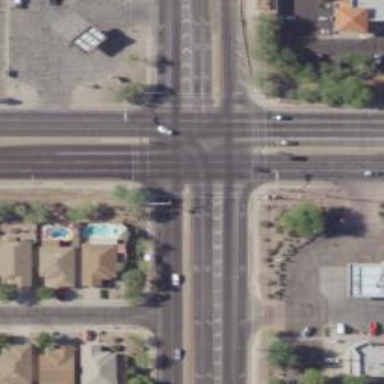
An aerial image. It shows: Marked road crossing.